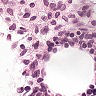
Metastatic tissue present: no